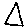
Label: triangle